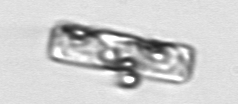
Label: Guinardia_delicatula